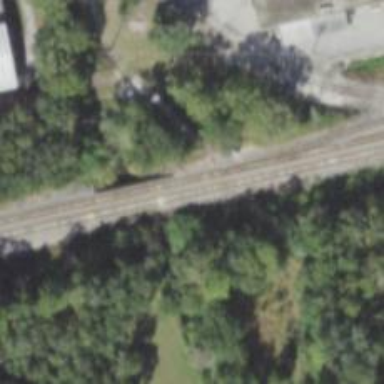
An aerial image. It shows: Railway bridge.